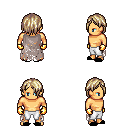
a pixel art fantasy rpg character, male body template, human, tanned skin, gray tattered cape, white pants, white blonde bangs hairstyle, gold gloves, black slippers, four views (front, back, left, right), 2x2 character sprite sheet, small pixel art, hard edges, no anti-aliasing